Question: I want to read the exit value from my console application to exit all the related threads with that application before exit.

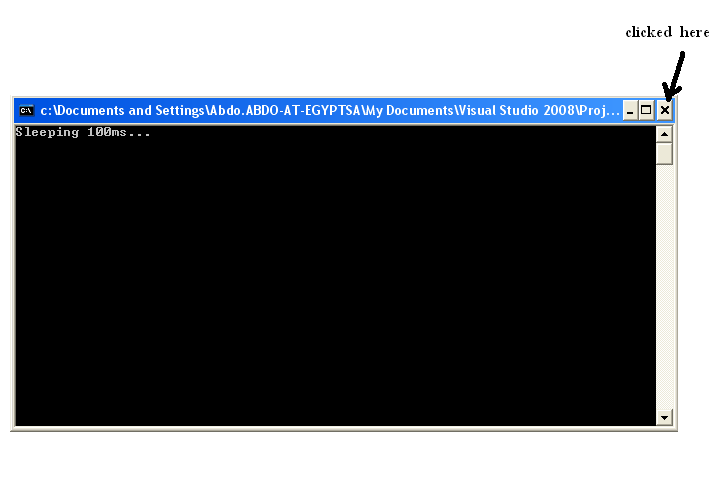
Answer: > This work for me on Windows try it
'''
#include <csignal>
#include <iostream>
#include <ostream>
#include <string>
using namespace std;
namespace
{
volatile sig_atomic_t exit;
void signal_handler(int sig)
{
signal(sig, signal_handler);
exit= 1;
}
}
int main()
{
signal(SIGINT, signal_handler);
signal(SIGTERM, signal_handler);
#ifdef SIGBREAK
signal(SIGBREAK, signal_handler);
#endif
while (!exit)
{
/* do something */
}
// Catch signal here
}
'''